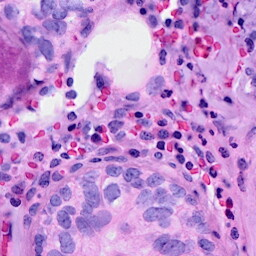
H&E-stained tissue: Breast